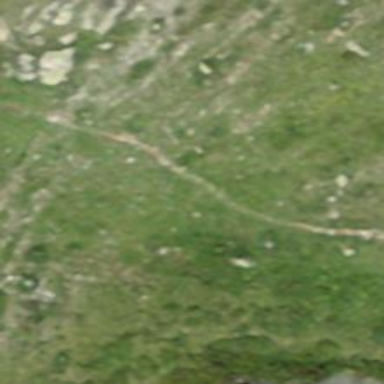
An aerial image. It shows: Path.